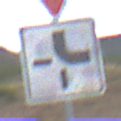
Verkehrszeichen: VerlaufVorfahrtsstrasse4
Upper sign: VorfahrtGewaehren
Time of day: Midday
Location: Outdoor (Nature)
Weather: PartlyCloudy
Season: NotSpecified
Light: Natural